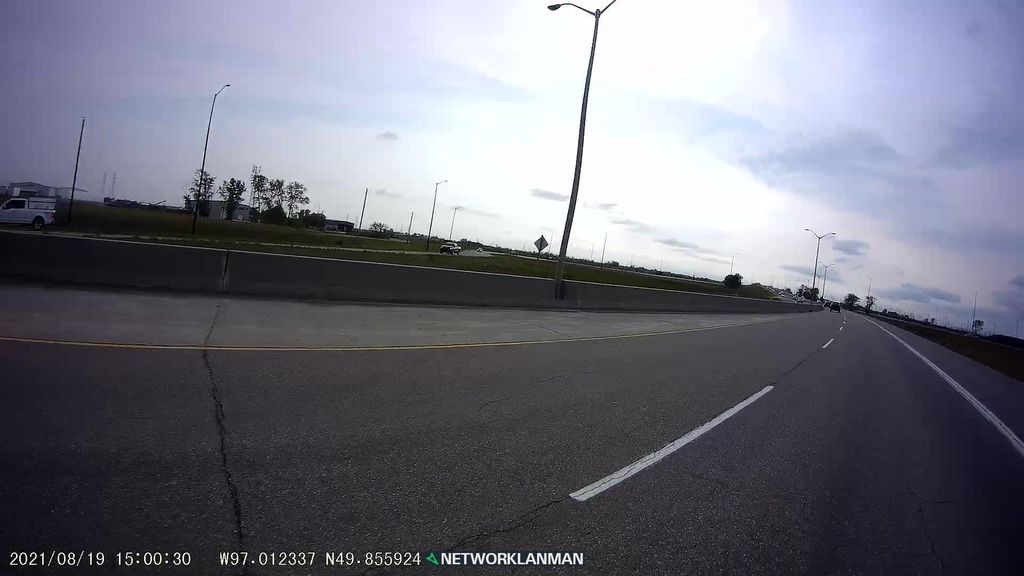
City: winnipeg